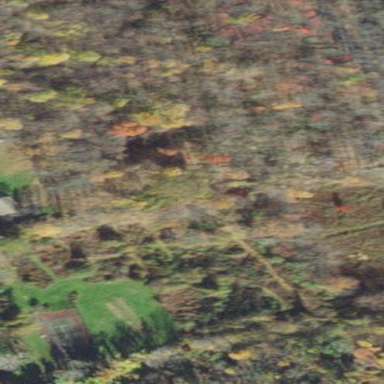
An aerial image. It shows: Existing preserved open space in the woodland.